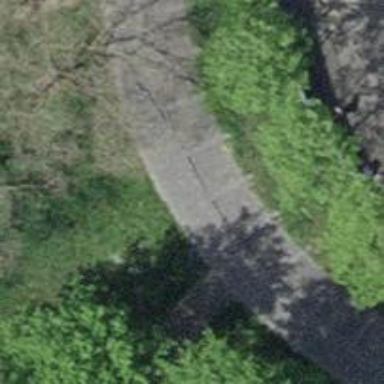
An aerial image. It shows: Footway surfaced with paving stones.